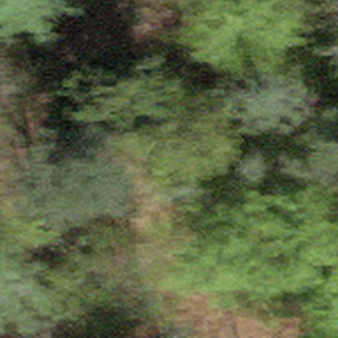
Label: other